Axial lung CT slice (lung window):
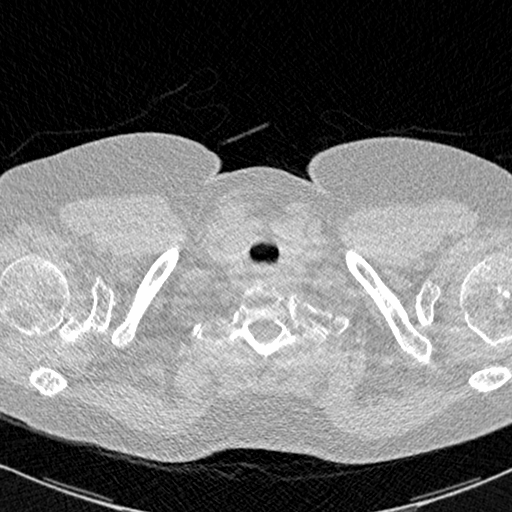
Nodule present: no